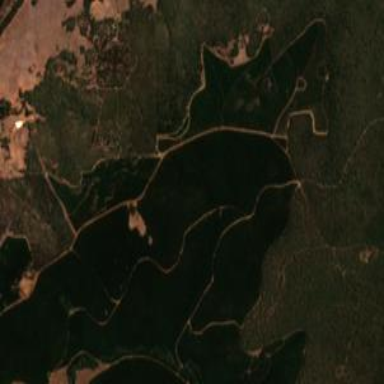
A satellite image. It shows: Plantation of evergreen needle-leaved forest.